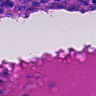
Metastatic tissue present: no